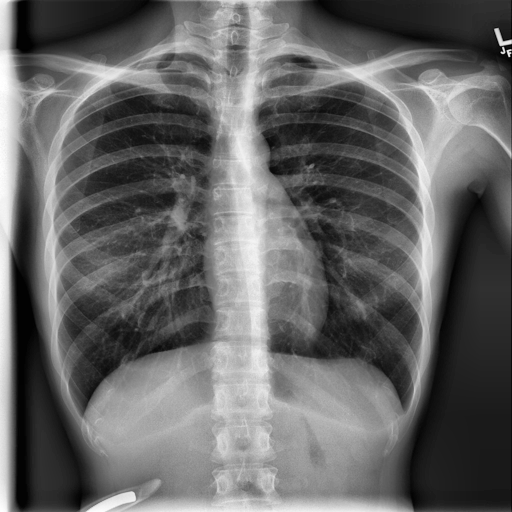
Finding: NORMAL